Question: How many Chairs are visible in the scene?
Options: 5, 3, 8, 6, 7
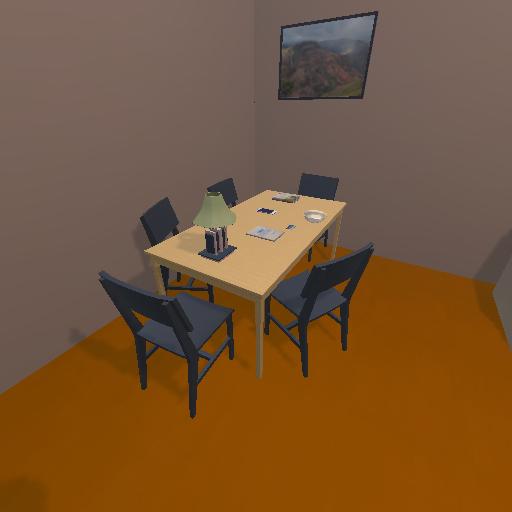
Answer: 5